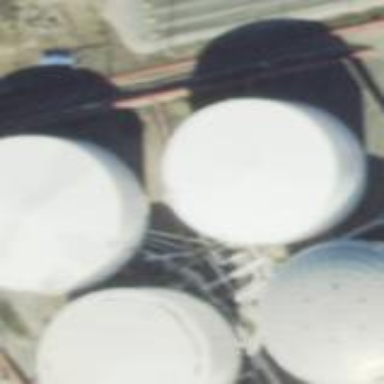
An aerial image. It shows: Storage tank which is man-made and housed in building.